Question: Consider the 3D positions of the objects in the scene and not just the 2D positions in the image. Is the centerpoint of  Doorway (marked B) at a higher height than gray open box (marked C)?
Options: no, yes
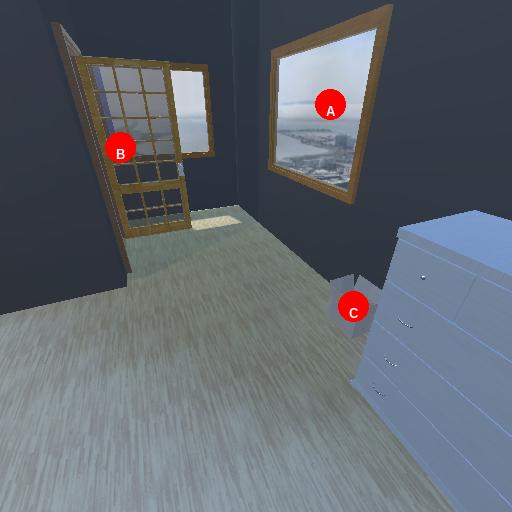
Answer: no